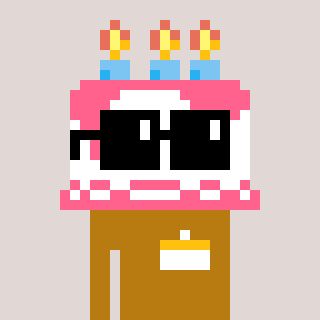
a pixel art character with square black sunglasses, a cake-shaped head and a gold-colored body on a warm background